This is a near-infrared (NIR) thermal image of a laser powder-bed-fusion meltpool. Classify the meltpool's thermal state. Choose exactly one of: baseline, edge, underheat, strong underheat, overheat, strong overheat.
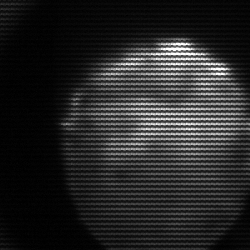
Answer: edge